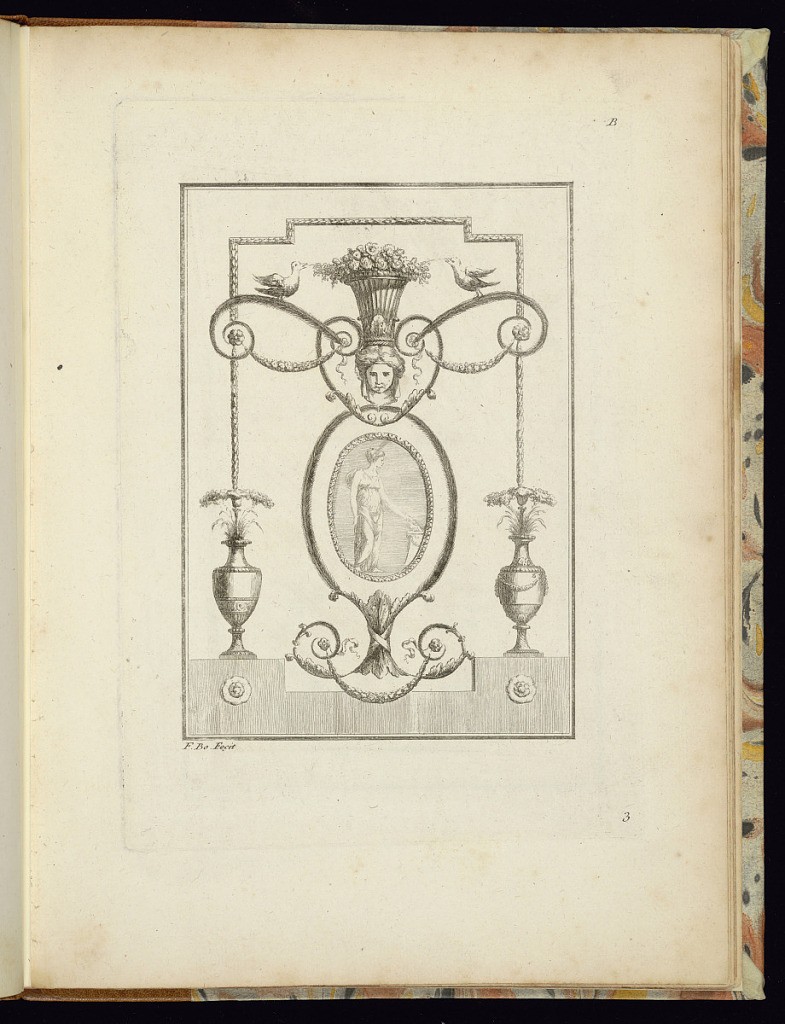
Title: Arabesque Panel Design
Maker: Juste-François Boucher, French, 1736 – 1782
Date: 1775–88
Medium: Etching on paper
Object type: Print
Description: An arabesque panel design featuring an oval medallion with a standing female figure framed by flowering vases, scrolling leaves (rinceaux), festoons of leaves, scrolling feathers, birds, a basket of flowers, and a mascaron (mask). The plate is signed and numbered.